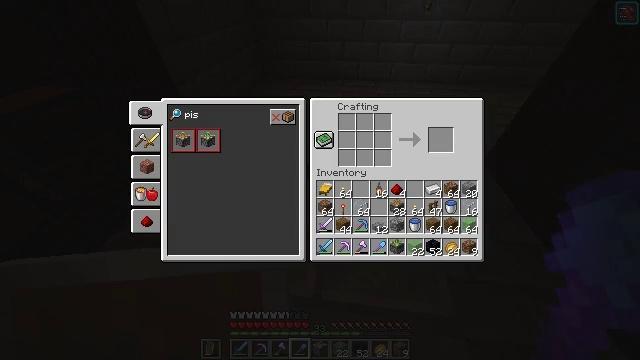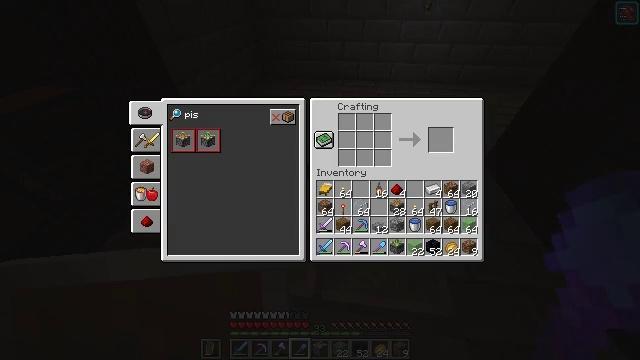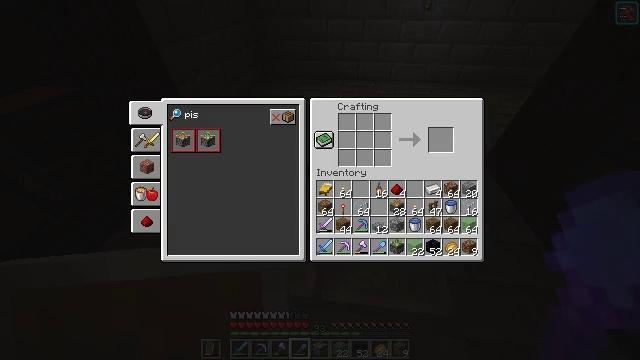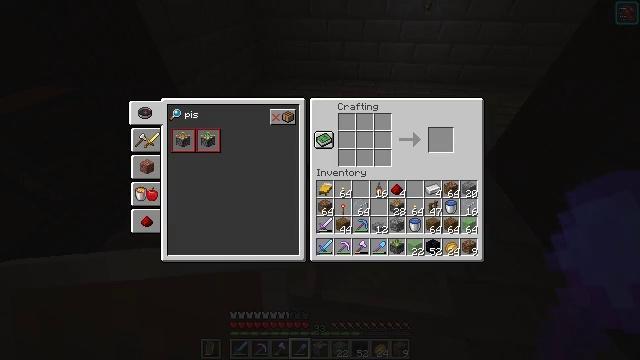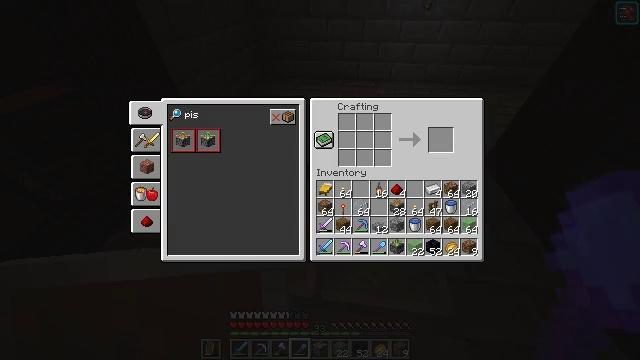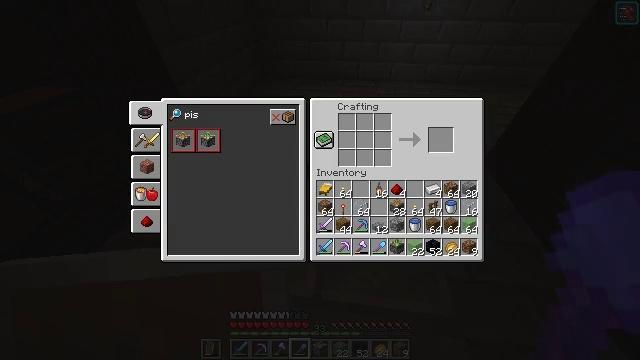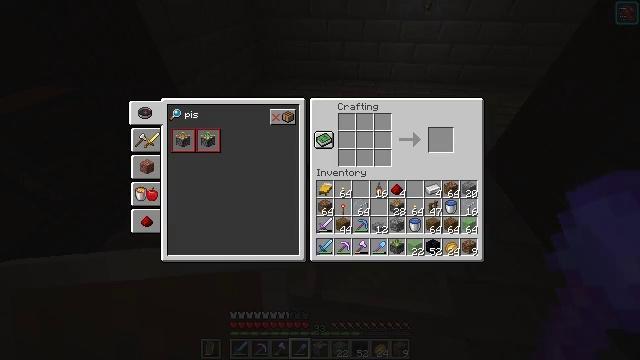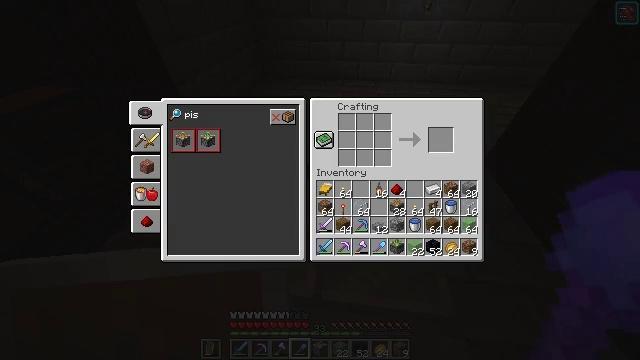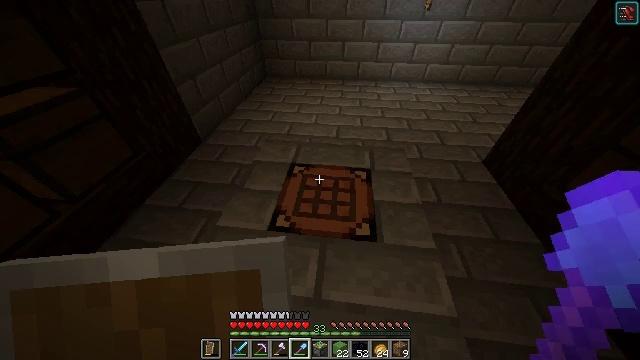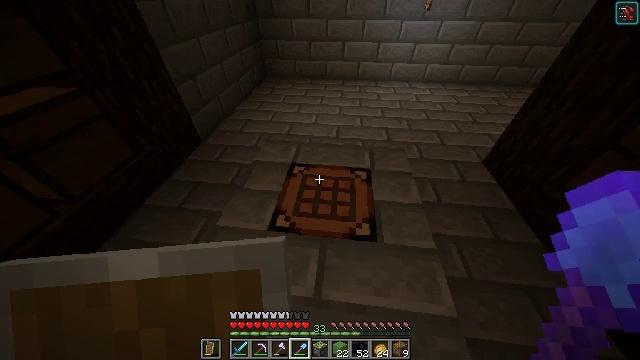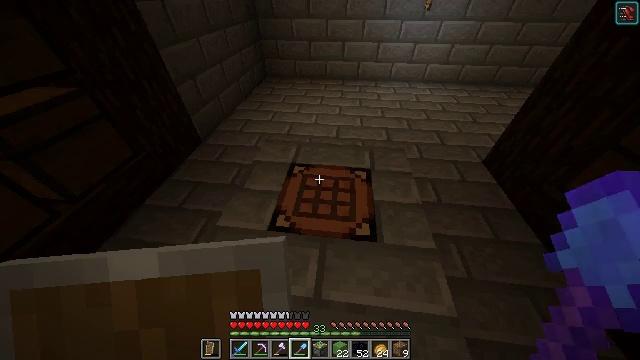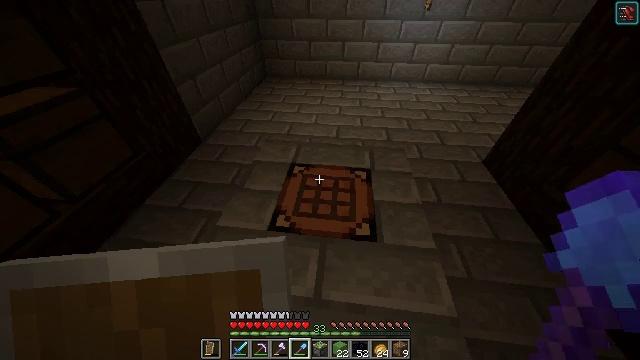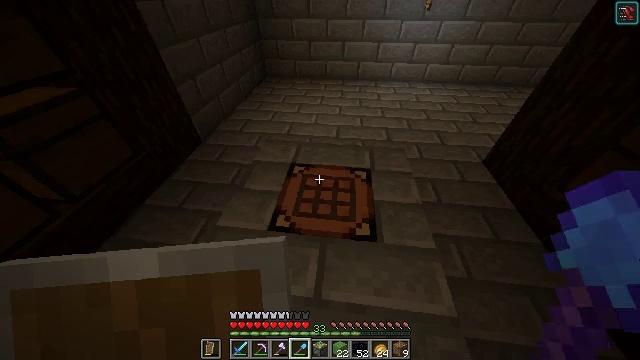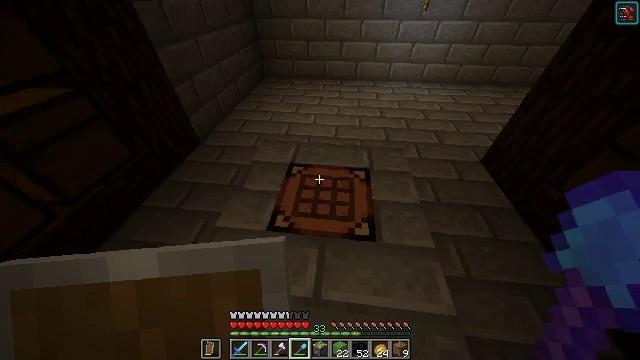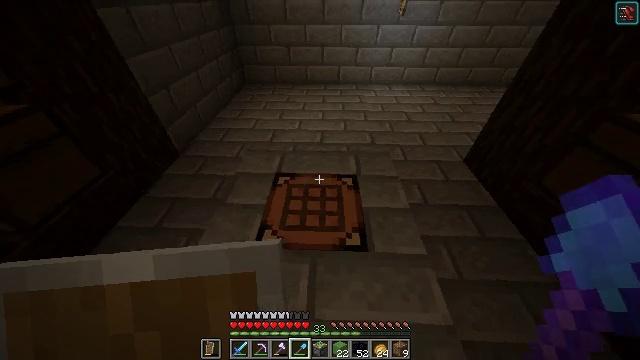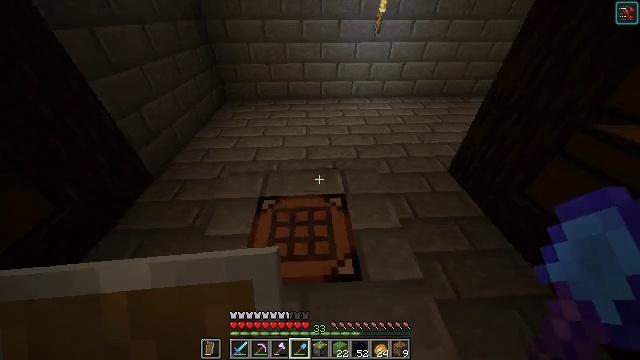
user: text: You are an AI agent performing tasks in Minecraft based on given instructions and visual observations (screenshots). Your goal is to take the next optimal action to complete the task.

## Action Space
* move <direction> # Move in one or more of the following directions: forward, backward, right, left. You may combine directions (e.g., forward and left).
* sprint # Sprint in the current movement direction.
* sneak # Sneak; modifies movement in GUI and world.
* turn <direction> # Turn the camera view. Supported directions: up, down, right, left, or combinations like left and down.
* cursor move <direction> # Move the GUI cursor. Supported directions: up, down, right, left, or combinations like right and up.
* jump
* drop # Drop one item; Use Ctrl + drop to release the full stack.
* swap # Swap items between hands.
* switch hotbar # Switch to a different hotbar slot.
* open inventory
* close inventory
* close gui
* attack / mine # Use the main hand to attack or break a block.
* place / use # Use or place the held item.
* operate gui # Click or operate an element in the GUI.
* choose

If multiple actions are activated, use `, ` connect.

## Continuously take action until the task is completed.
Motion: motion action
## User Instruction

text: Interact with the crafting table to craft a sticky piston.
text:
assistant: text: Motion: no_op
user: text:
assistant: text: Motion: no_op
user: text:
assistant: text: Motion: no_op
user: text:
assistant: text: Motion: no_op
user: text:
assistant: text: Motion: no_op
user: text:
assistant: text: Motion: no_op
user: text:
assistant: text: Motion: no_op
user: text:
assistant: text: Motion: no_op
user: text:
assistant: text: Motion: close gui
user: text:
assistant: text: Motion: open inventory
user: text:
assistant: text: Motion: no_op
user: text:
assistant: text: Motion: no_op
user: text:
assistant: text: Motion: no_op
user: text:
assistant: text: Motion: move forward, turn right
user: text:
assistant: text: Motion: move forward, turn right and up
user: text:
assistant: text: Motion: turn right and up
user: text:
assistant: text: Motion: move forward, turn right and up
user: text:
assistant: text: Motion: move forward, turn right and up
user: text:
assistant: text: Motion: move forward, turn right and up
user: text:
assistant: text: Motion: move forward, turn right
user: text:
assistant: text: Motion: move forward, turn right and up
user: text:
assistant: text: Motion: move forward, turn right and up
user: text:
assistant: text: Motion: move forward, turn right and up
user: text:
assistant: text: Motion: move forward, turn right and up
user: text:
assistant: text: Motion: move forward, turn right and up
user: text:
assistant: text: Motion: move forward, turn right and up
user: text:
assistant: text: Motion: move forward, turn right and up
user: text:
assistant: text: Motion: move forward, turn right
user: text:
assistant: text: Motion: move forward, turn right
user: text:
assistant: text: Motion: move forward